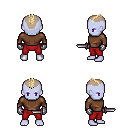
a pixel art fantasy rpg character, male body template, dark elf, purple skin, brown long-sleeve shirt, red pants, white blonde short mohawk hairstyle, metal gloves, dagger, four views (front, back, left, right), 2x2 character sprite sheet, small pixel art, hard edges, no anti-aliasing